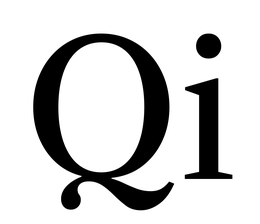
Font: LibreCaslonText_Regular